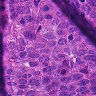
Metastatic tissue present: yes